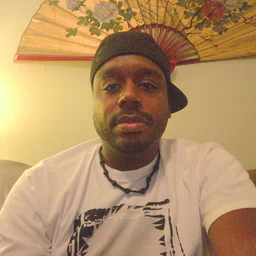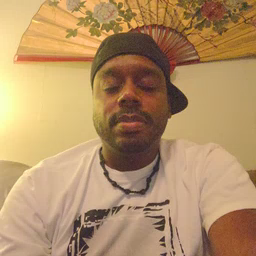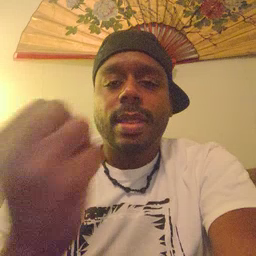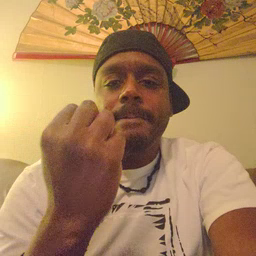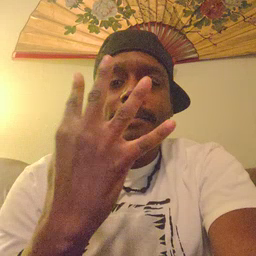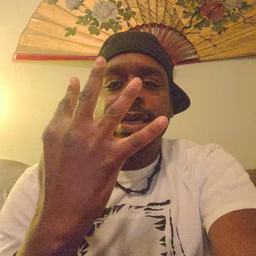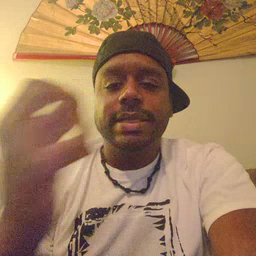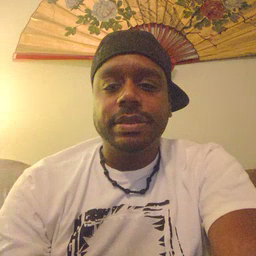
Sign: many